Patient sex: M
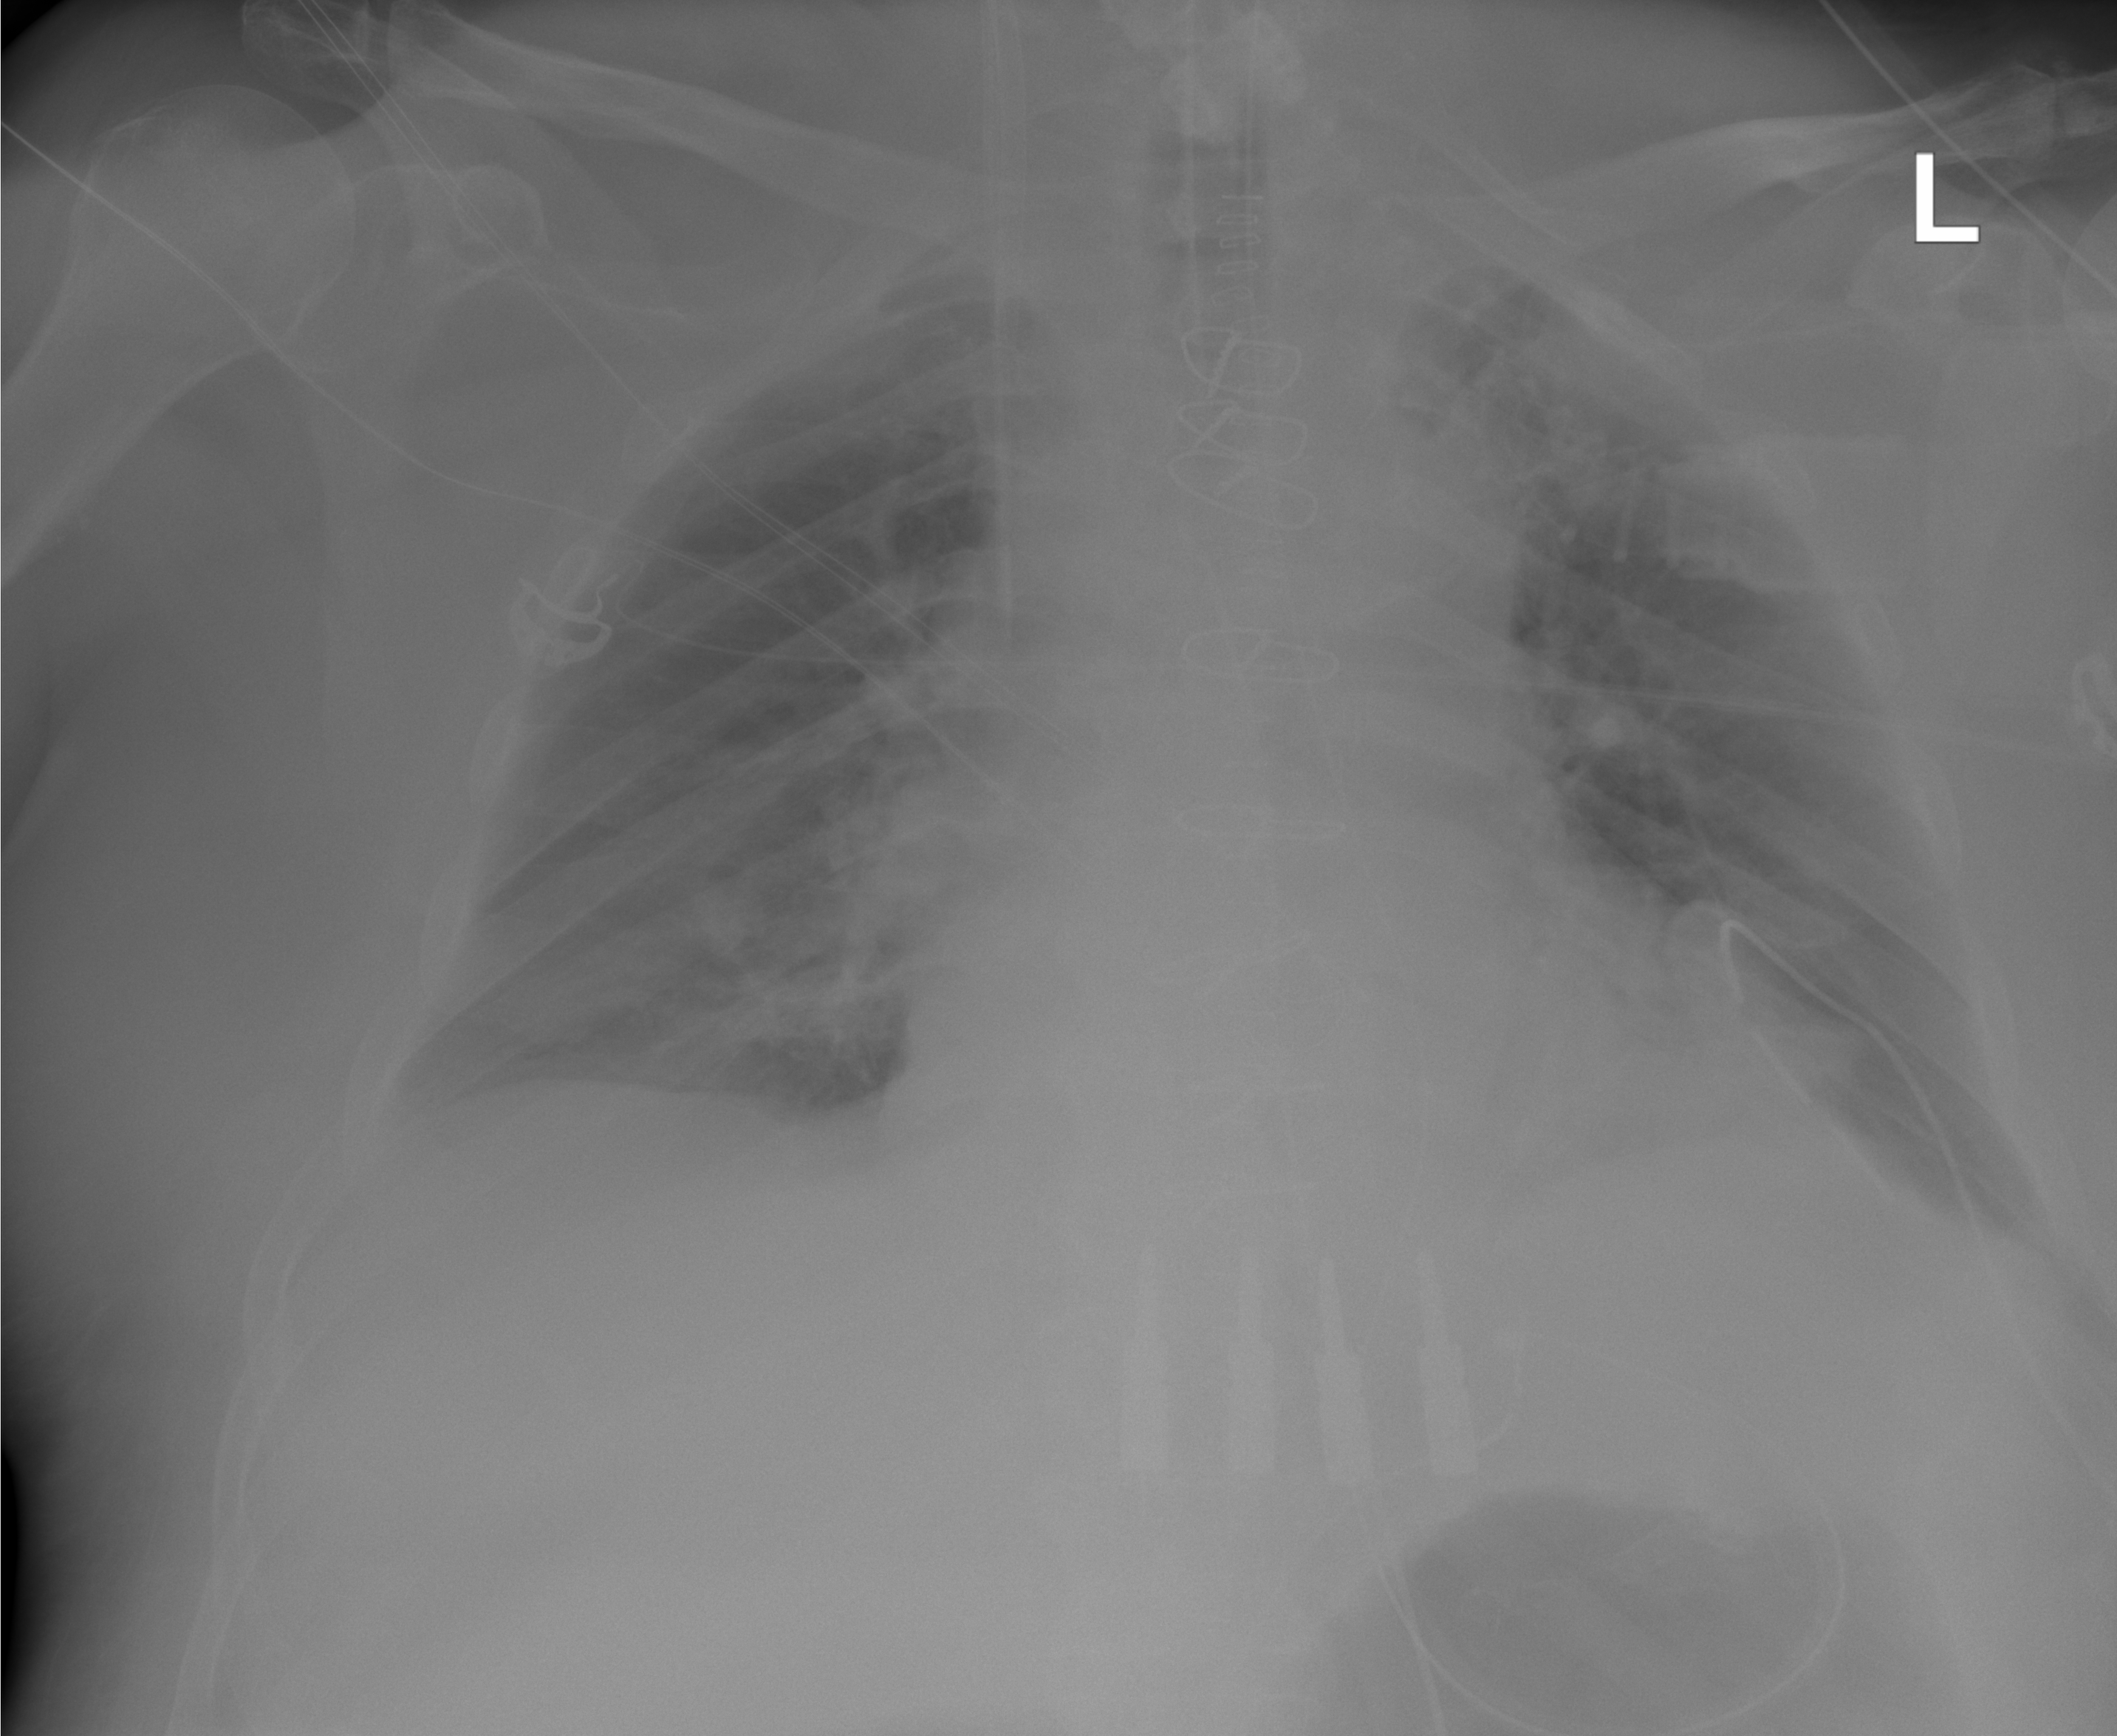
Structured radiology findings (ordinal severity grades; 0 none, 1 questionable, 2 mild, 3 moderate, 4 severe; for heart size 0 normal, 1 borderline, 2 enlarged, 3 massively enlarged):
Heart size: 2
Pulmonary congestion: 2
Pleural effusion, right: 2
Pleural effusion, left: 2
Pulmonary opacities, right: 1
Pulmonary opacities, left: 2
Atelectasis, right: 2
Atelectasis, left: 2